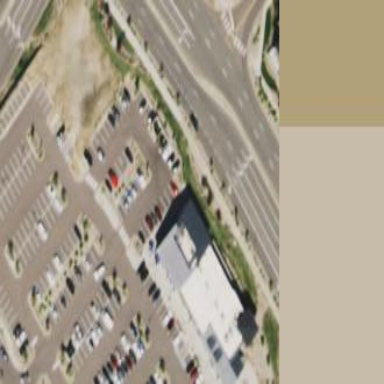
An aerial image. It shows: Retail building.